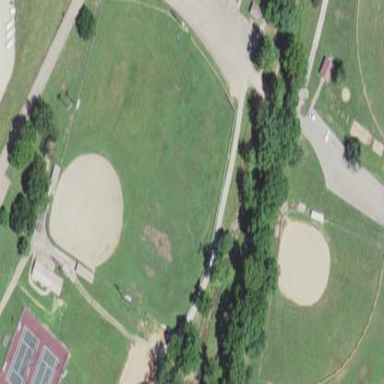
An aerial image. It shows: Grass baseball pitch enclosed by chain-link fence.